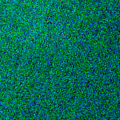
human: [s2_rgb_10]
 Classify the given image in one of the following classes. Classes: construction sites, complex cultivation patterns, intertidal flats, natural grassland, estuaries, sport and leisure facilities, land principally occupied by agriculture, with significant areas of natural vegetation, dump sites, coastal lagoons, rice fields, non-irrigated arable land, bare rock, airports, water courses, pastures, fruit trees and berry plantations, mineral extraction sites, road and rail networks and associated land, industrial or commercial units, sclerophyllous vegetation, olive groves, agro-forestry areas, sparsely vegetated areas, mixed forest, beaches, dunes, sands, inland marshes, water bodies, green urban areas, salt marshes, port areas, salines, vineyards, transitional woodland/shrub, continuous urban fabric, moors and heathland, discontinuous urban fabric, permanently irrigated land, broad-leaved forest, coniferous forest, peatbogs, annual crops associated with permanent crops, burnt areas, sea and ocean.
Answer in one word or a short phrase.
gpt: sea and ocean